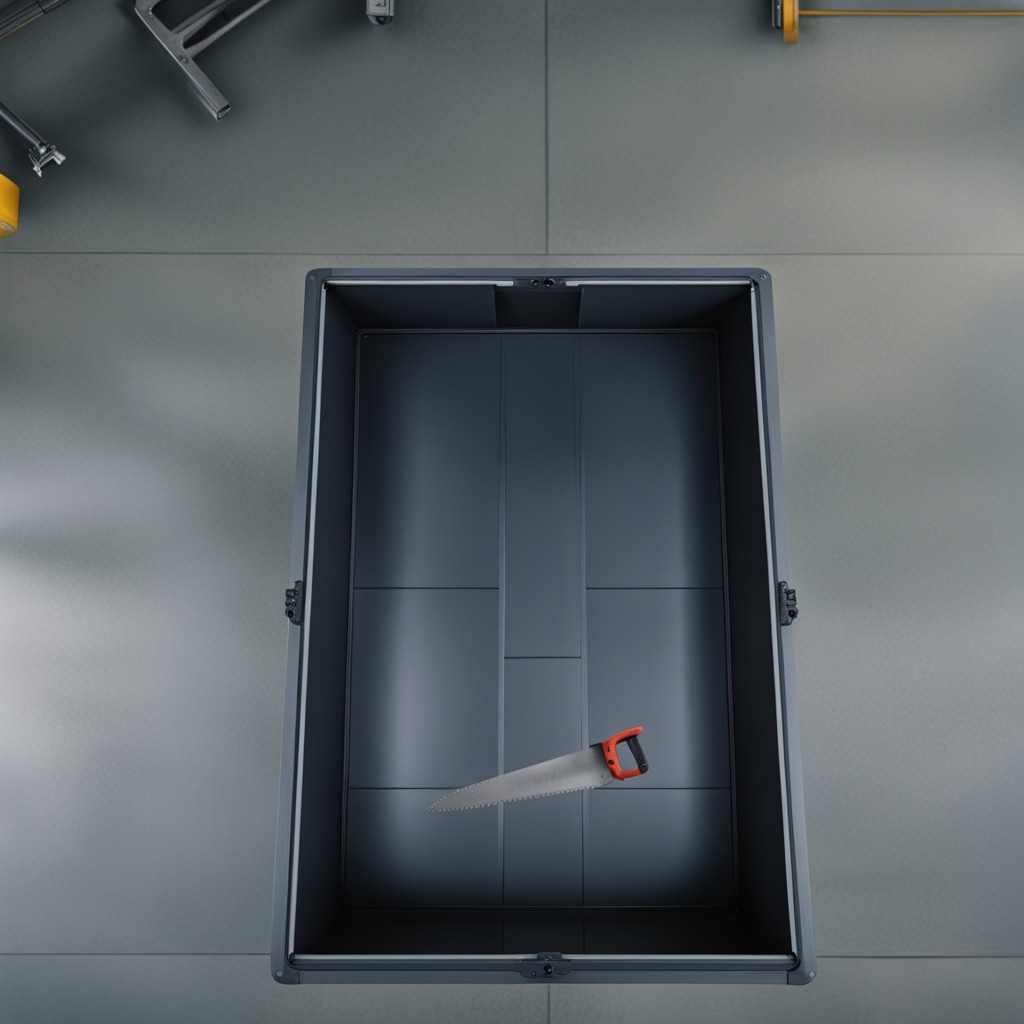
A metal saw is lying on a toolbox surface in an airplane hangar workshop.